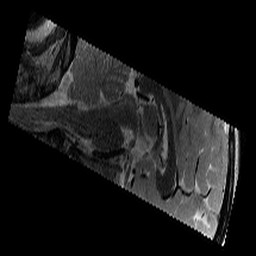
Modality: T2w
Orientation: sagittal
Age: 9
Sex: male
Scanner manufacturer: siemens
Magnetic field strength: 3 T
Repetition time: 9.23 s
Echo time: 0.067 s